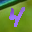
Label: 4